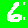
Digit: 6